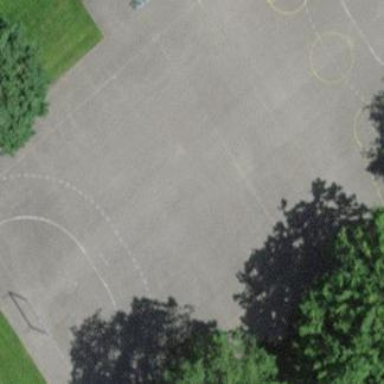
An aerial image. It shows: Basketball court on leisure land pitch.